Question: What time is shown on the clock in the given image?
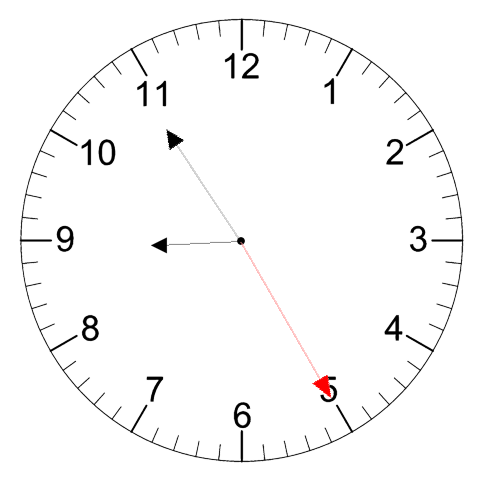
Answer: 08:54:25